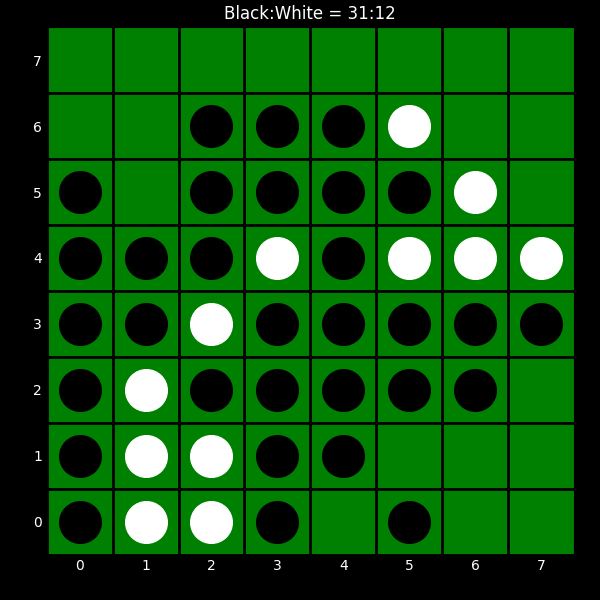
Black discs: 31
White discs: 12